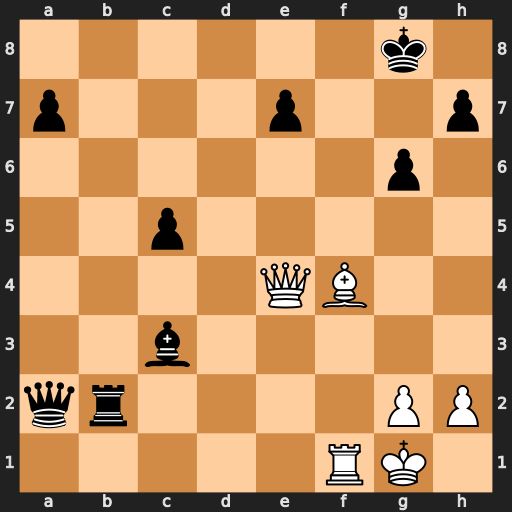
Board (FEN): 6k1/p3p2p/6p1/2p5/4QB2/2b5/qr4PP/5RK1
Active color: w
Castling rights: -
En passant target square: -
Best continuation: Qa8+ Kf7 Be5+ Rf2 Rxf2+ Qxf2+ Kxf2